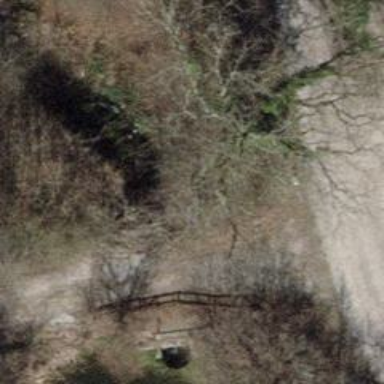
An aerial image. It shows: Culvert tunnel.